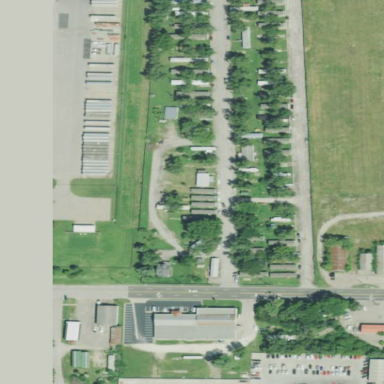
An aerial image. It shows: Residential area known as trailer park.